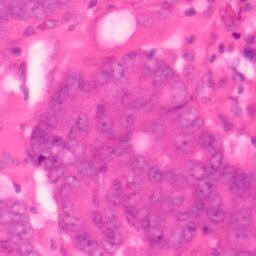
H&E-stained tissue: Colon